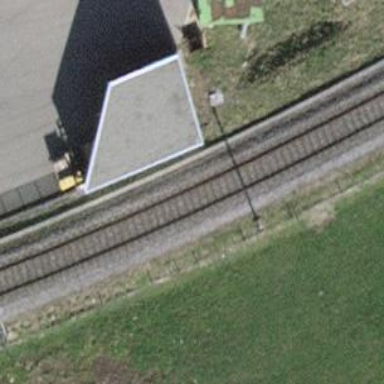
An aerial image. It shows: Single railway track with electrification through contact line.